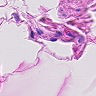
Metastatic tissue present: no